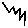
Label: zigzag